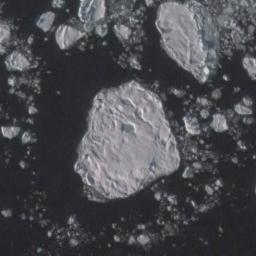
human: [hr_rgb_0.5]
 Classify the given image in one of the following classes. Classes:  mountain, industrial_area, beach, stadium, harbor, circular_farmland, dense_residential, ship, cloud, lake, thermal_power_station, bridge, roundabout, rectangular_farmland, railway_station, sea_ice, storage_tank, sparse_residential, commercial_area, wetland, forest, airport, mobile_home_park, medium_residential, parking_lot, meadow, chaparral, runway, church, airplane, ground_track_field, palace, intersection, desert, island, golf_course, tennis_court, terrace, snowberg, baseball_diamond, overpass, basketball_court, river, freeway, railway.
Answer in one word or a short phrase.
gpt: sea_ice